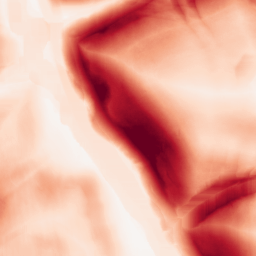
Category: morphological
Decomposition family: morphological_square
Decomposition parameters: operation: gradient
size: 20
Upsampling method: sinc_hamming
Upsampling parameters: scale: 2
kernel_size: 16
Upsampling scale: 2